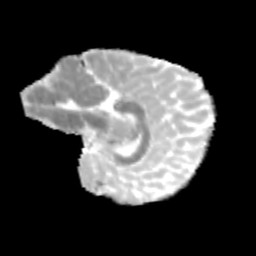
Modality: MD
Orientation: sagittal
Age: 10
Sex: female
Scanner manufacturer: siemens
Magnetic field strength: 3 T
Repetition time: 3.8 s
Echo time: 0.07 s